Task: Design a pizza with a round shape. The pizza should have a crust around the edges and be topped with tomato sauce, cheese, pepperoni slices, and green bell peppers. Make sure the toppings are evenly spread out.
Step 220:
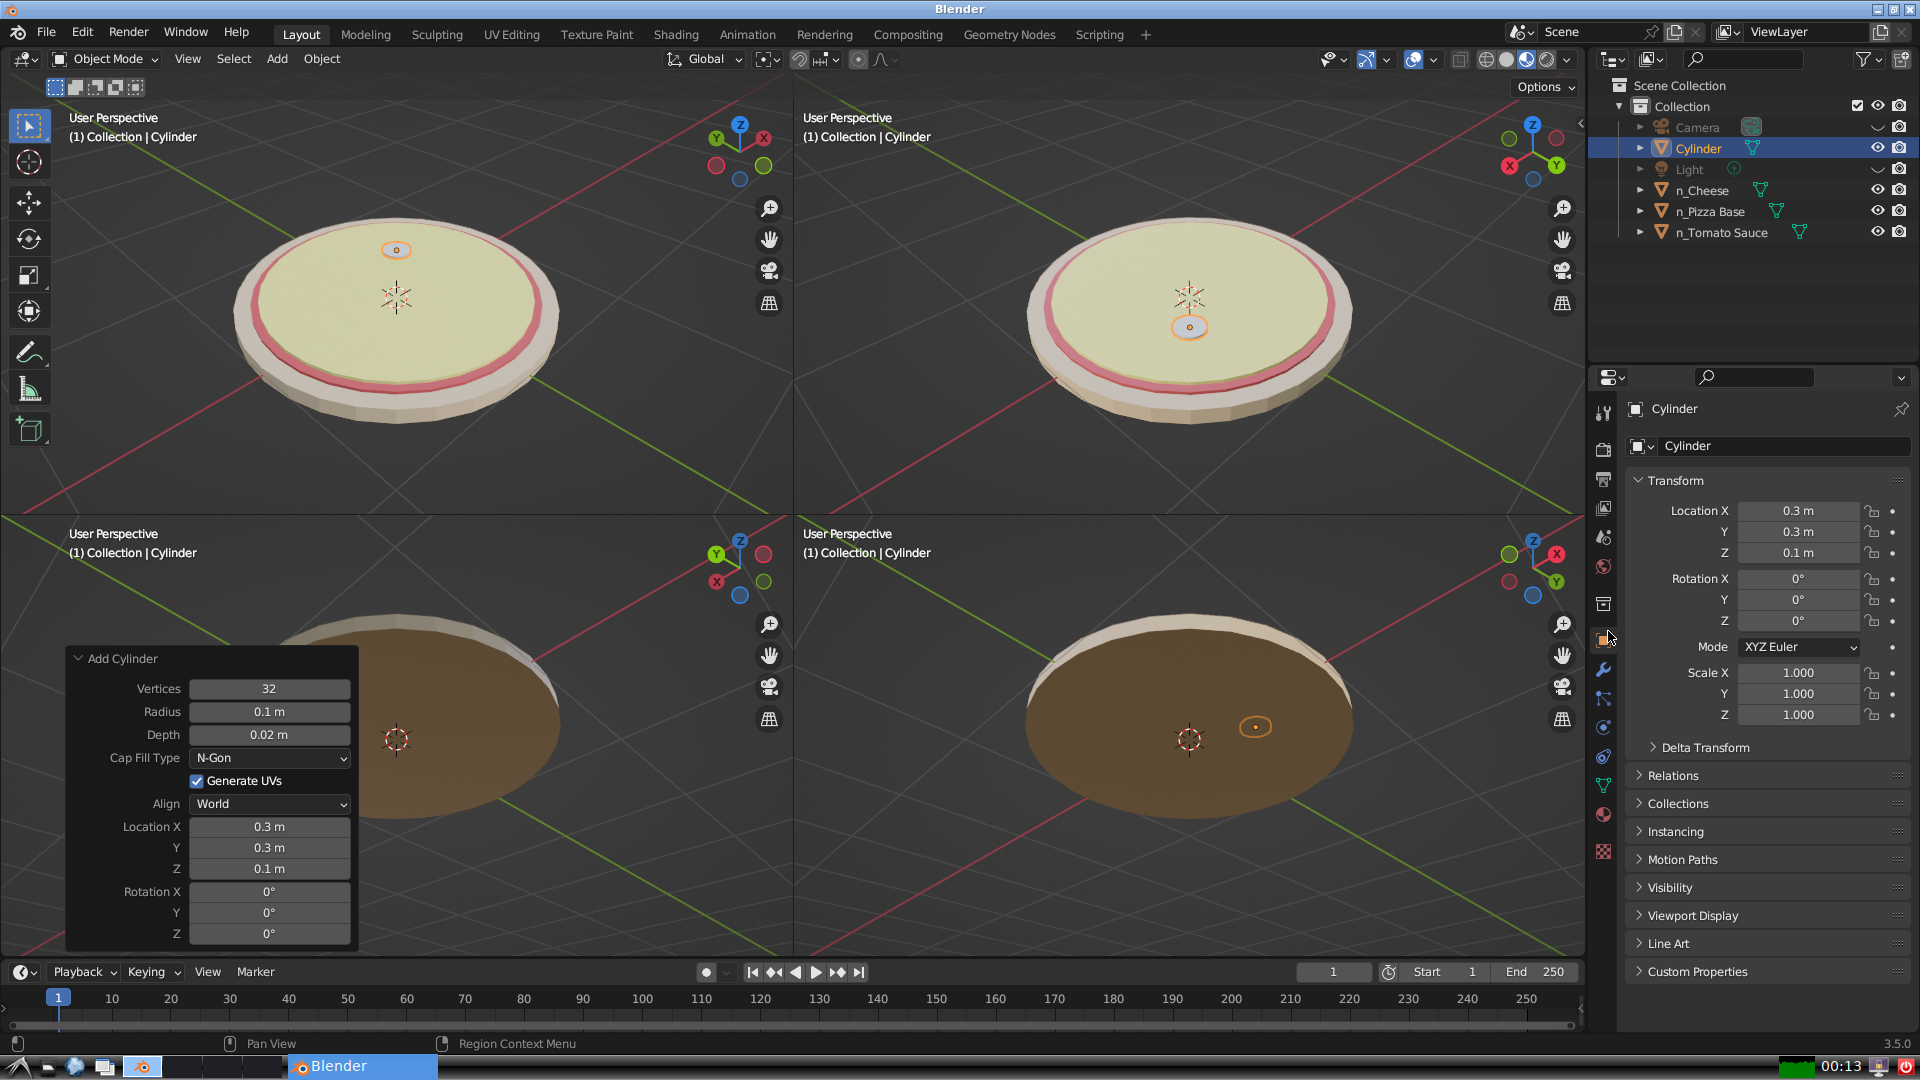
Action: {"mouse_move": [1732, 445]}